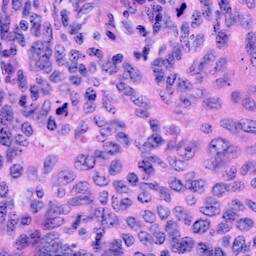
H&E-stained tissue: Cervix